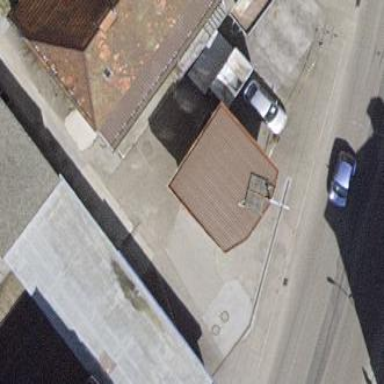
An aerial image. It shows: Car repair shop.